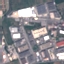
Label: Industrial